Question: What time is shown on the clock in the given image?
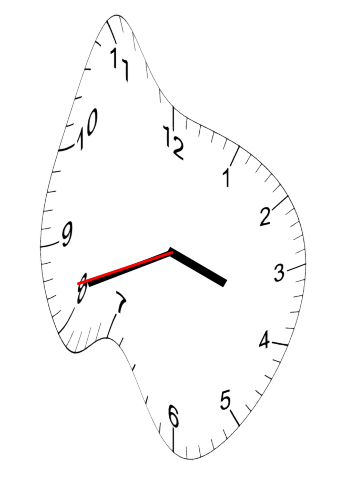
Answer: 03:41:42